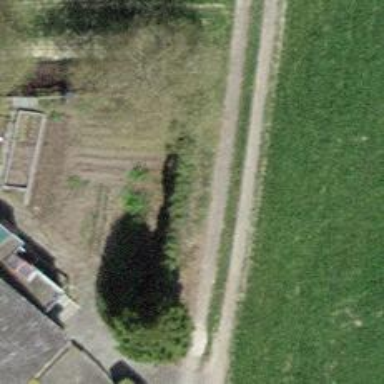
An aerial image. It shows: Hedge acting as barrier.